【题型】选择题　【知识点】向量　【难度】medium
我们把由平面内夹角成 \(60^\circ\) 的两条数轴 \(Ox\)、\(Oy\) 构成的坐标系，称为“广义坐标系”. 如图所示，\(\vec{e_1}\)、\(\vec{e_2}\) 分别为 \(Ox\)、\(Oy\) 正方向上的单位向量. 若向量 \(\overrightarrow{OP} = x\vec{e_1} + y\vec{e_2}\)，则称有序实数对 \(\{x,y\}\) 为向量 \(\overrightarrow{OP}\) 的“广义坐标”，可记作 \(\overrightarrow{OP} = \{x,y\}\)，\(\vec{a} = \{x_1,y_1\}\)，\(\vec{b} = \{x_2,y_2\}\)，下面表述正确的个数 (\quad)

\textcircled{1} \(\{x_1,y_1\} + \{x_2,y_2\} = \{x_1 + x_2,y_1 + y_2\}\);

\textcircled{2} \(\vec{a} \cdot \vec{b} = x_1x_2 + y_1y_2\);

\textcircled{3} \(\vec{a} \parallel \vec{b}\) 的充要条件是 \(x_1y_2 - x_2y_1 = 0\).

A. \(0\)
B. \(1\)
C. \(2\)
D. \(3\)
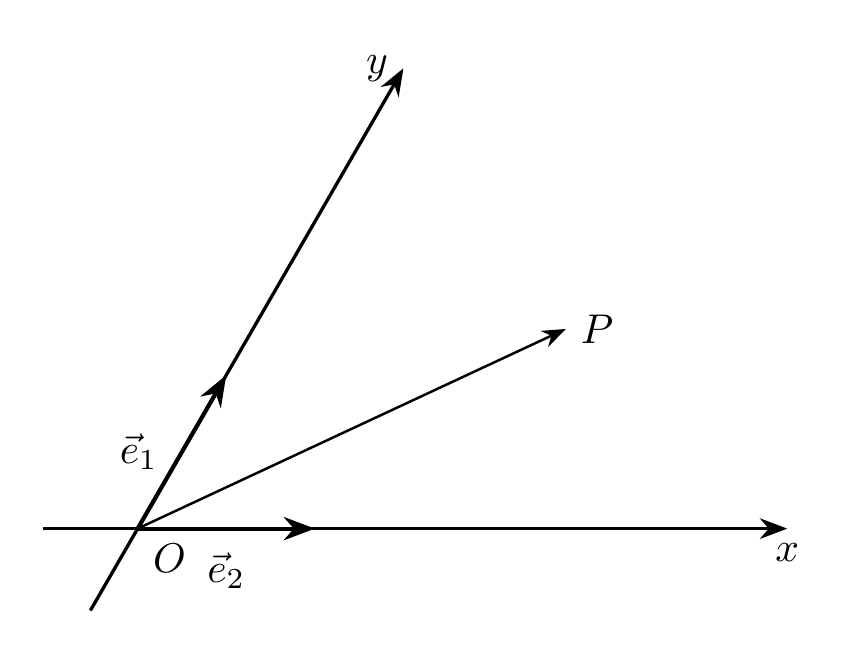
【解答】
【答案】C

【分析】根据已知条件及向量的坐标运算即可判断\textcircled{1}；利用向量的数量积公式及数量积的运算律即可判断\textcircled{2}；根据已知条件及向量的共线定理即可判断\textcircled{3}.

【详解】对于\textcircled{1}，
\[
\{x_1,y_1\} + \{x_2,y_2\} = x_1\vec{e_1} + y_1\vec{e_2} + x_2\vec{e_1} + y_2\vec{e_2} = (x_1 + x_2)\vec{e_1} + (y_1 + y_2)\vec{e_2} = \{x_1 + x_2,y_1 + y_2\},
\]
故\textcircled{1}正确；

对于\textcircled{2}，
\[
\vec{a} \cdot \vec{b} = (x_1\vec{e_1} + y_1\vec{e_2}) \cdot (x_2\vec{e_1} + y_2\vec{e_2}) = x_1x_2\vec{e_1}^2 + (x_1y_2 + x_2y_1)\vec{e_1} \cdot \vec{e_2} + y_1y_2\vec{e_2}^2 = x_1x_2y_2 + \frac{1}{2}(x_1y_2 + x_2y_1) + y_1y_2,
\]
故\textcircled{2}错误；

对于\textcircled{3}，对于充分性，若 \(\vec{a} \parallel \vec{b}\)，当 \(\vec{a} = \vec{0}\) 时，即 \(x_1 = y_1 = 0\)，则 \(x_1y_2 - x_2y_1 = 0\)；
若 \(\vec{a} \neq \vec{0}\)，必存在唯一实数 \(\lambda\)，使得 \(\vec{b} = \lambda\vec{a}\)，即 \(x_2\vec{e_1} + y_2\vec{e_2} = \lambda(x_1\vec{e_1} + y_1\vec{e_2})\)，
所以
\[
\begin{cases}
x_2 = \lambda x_1, \\
y_2 = \lambda y_1,
\end{cases}
\]
两式相除得 \(\frac{x_2}{y_2} = \frac{x_1}{y_1}\)，即 \(x_1y_2 - x_2y_1 = 0\)，故充分性成立；

对于必要性，若 \(x_1y_2 - x_2y_1 = 0\)，当 \(\vec{a} = \vec{0}\)，满足 \(\vec{a} \parallel \vec{b}\)，
当 \(\vec{a} \neq \vec{0}\)，不妨设 \(x_1 \neq 0\)，则 \(y_2 = \frac{x_2y_1}{x_1}\)，
\[
\vec{b} = x_2\vec{e_1} + y_2\vec{e_2} = x_2\vec{e_1} + \frac{x_2y_1}{x_1}\vec{e_2} = \frac{x_2}{x_1}(x_1\vec{e_1} + y_1\vec{e_2}) = \frac{x_2}{x_1}\vec{a},
\]
所以 \(\vec{a} \parallel \vec{b}\)，故必要性成立.

所以 \(\vec{a} \parallel \vec{b}\) 的充要条件是 \(x_1y_2 - x_2y_1 = 0\). 故\textcircled{3}正确.

故选：C.